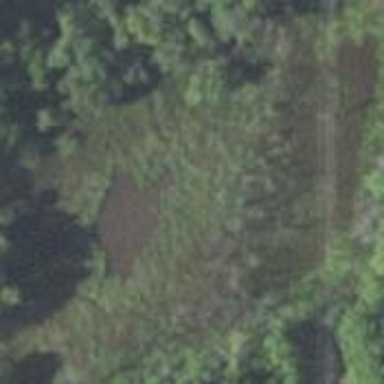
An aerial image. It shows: Marsh wetland.